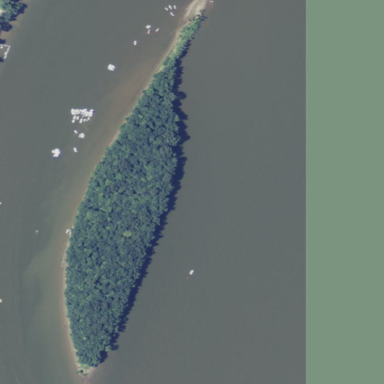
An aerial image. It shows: Islet surrounded by woodland.